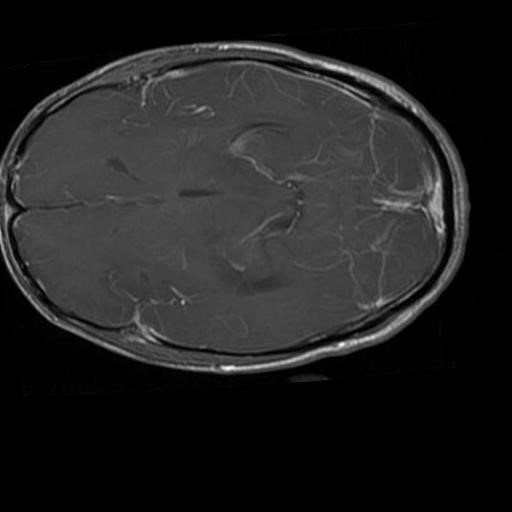
Label: brain_glioma